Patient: sex F, age 78
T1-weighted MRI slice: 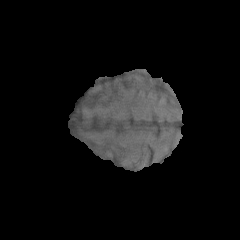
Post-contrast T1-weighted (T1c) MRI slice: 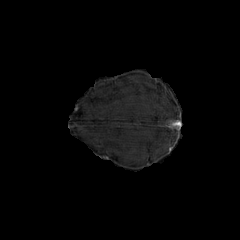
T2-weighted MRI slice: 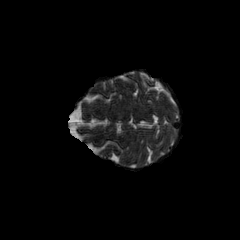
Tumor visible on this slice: no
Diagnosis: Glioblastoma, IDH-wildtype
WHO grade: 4